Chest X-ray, PA view. Patient: 58 years old, sex F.
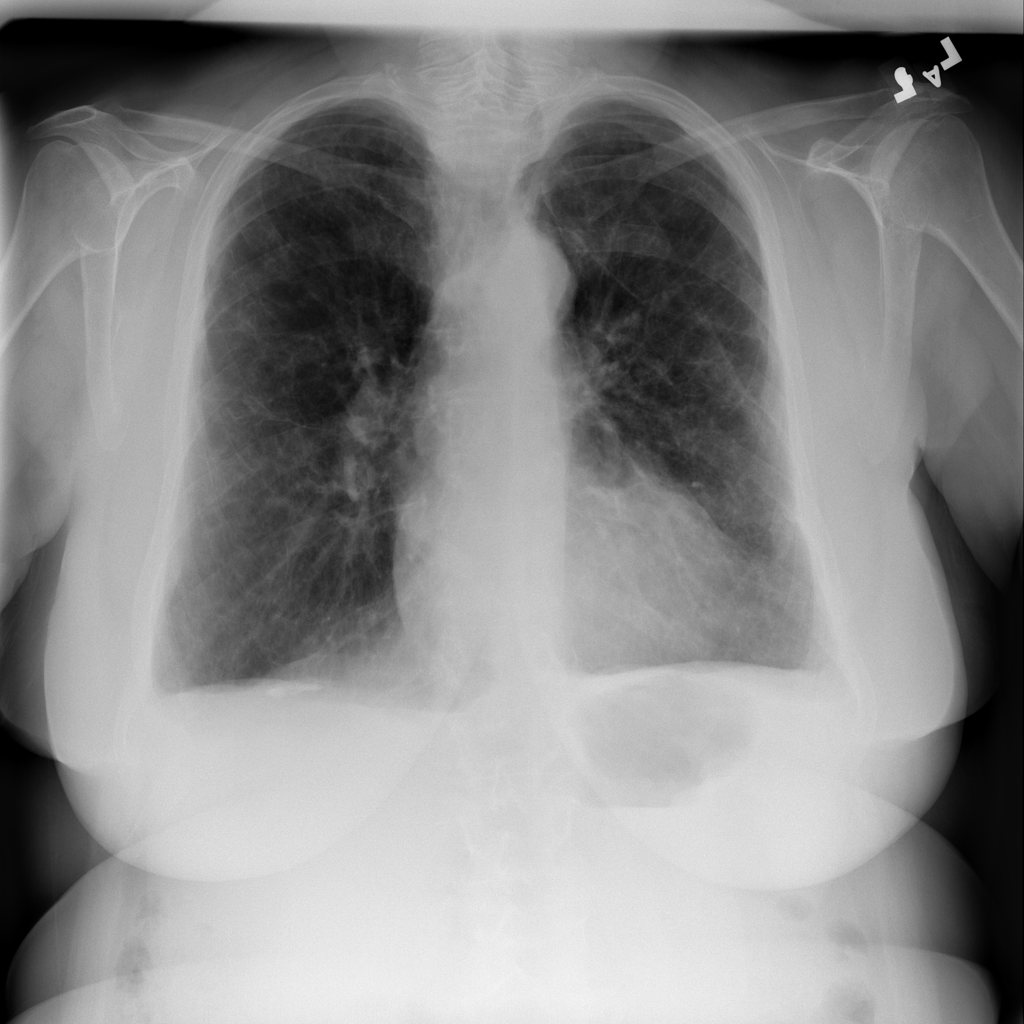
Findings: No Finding